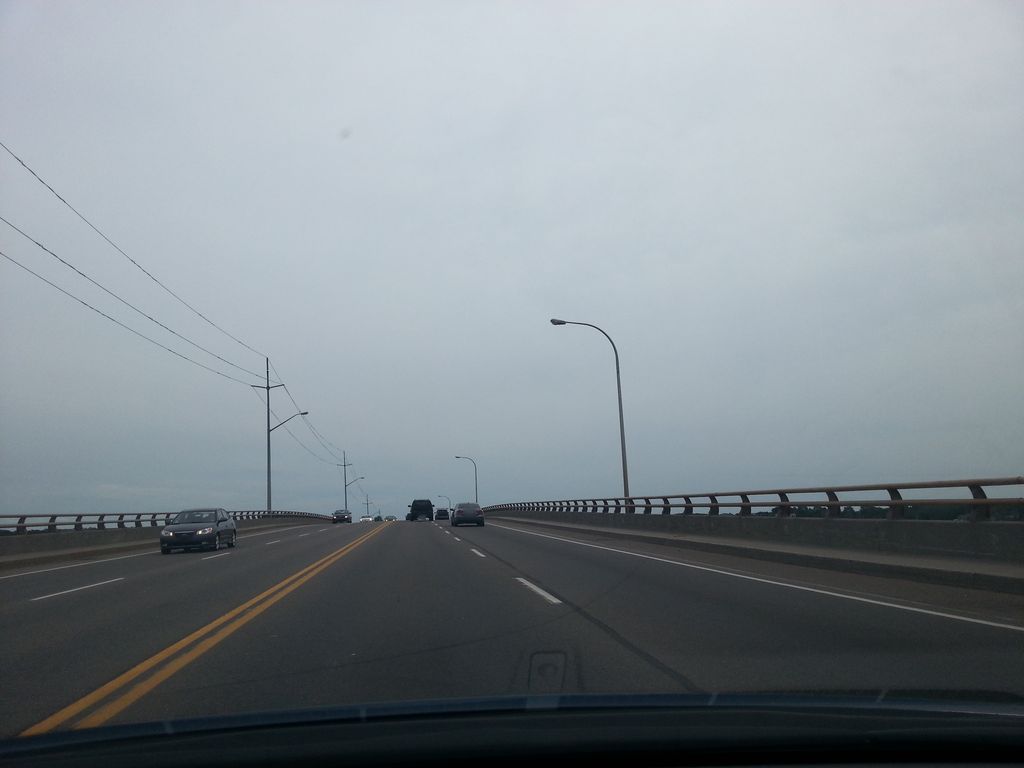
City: charlottetown